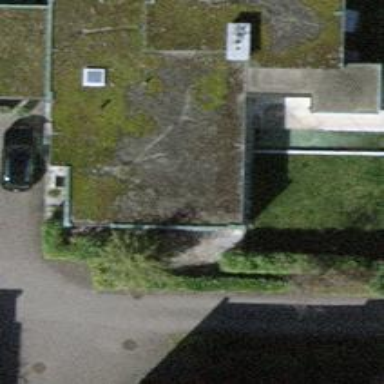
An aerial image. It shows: Terrace building.